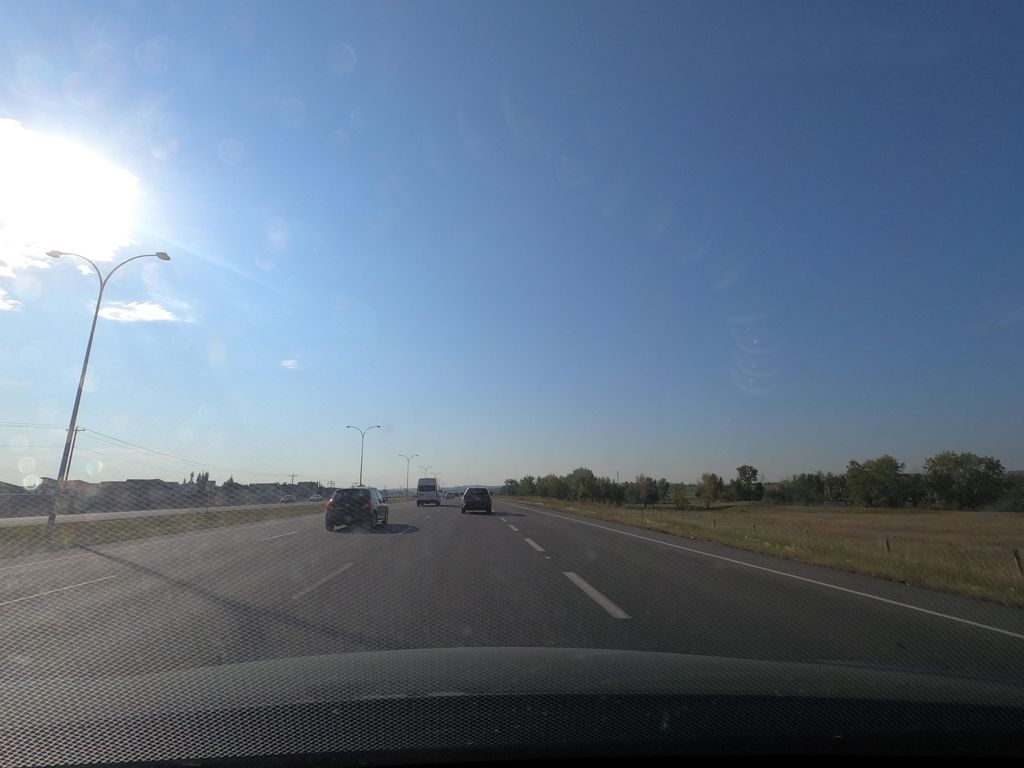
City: calgary